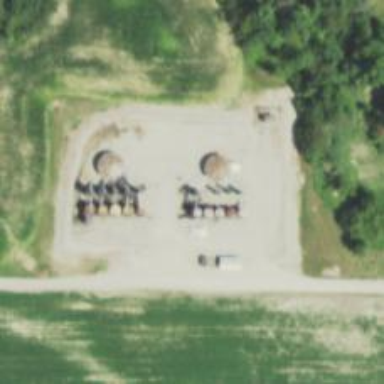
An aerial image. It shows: Storage tank with man-made structure.